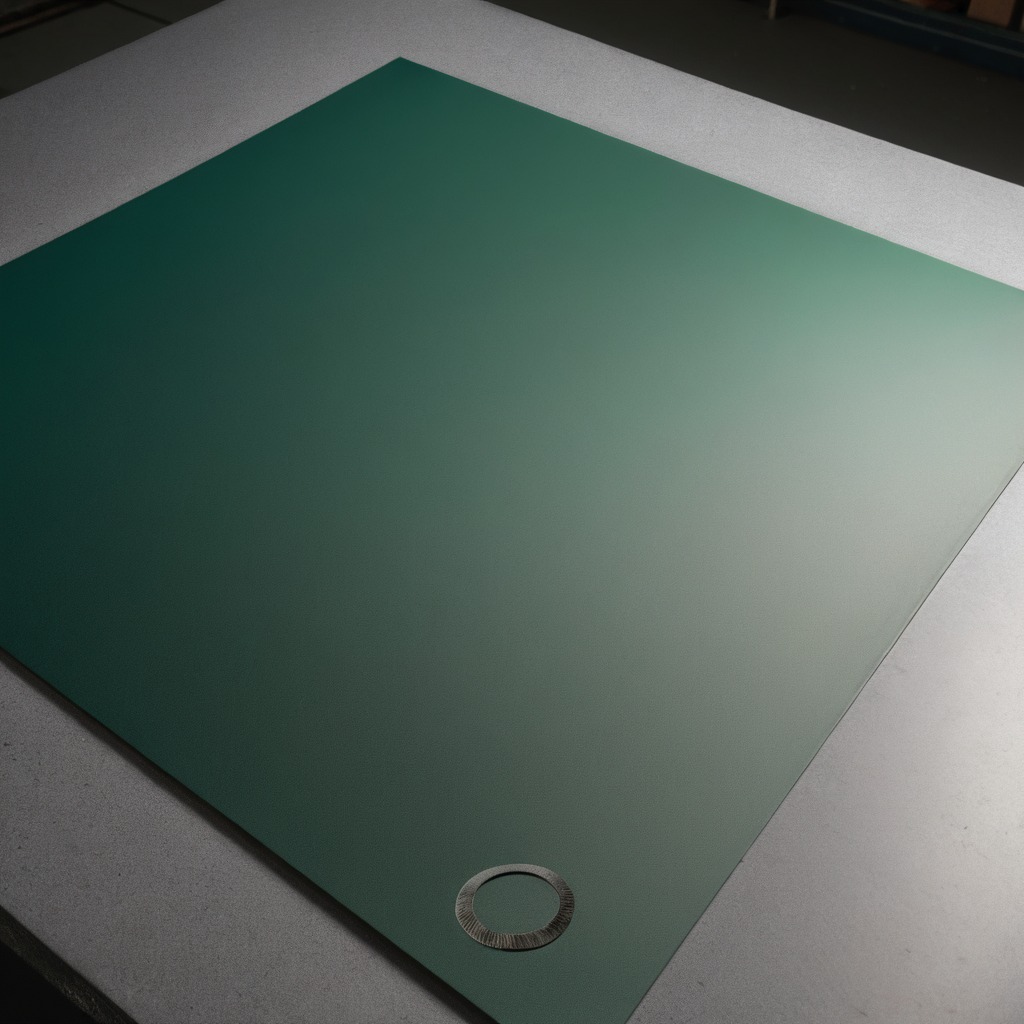
A flat metal washer is lying on the clean granite tabletop covered with a green rubber mat inside a workshop under bright overhead lighting crisp shadows high clarity worn but beneath the mat.